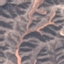
Land use / land cover class: HerbaceousVegetation